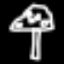
Label: mushroom